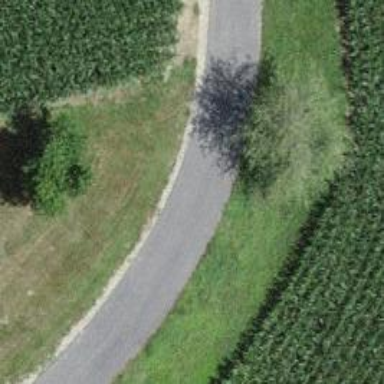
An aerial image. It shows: Well-maintained track road of grade 1.